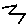
Label: zigzag